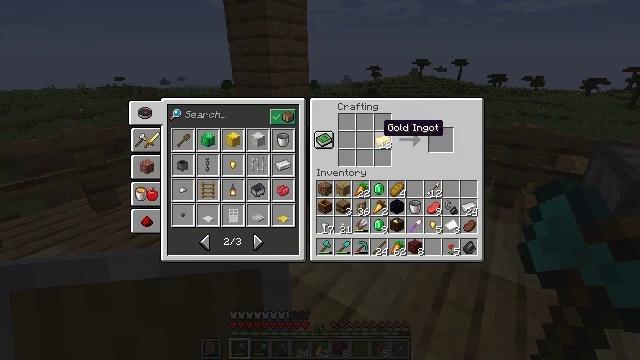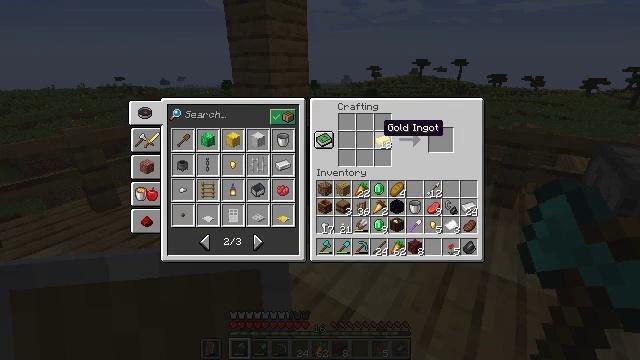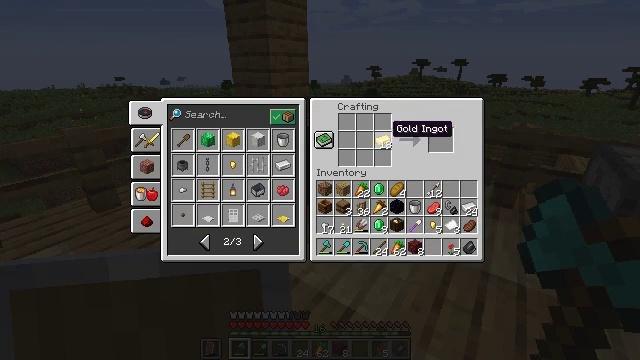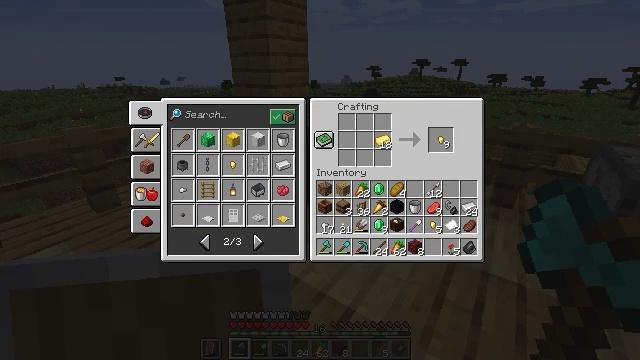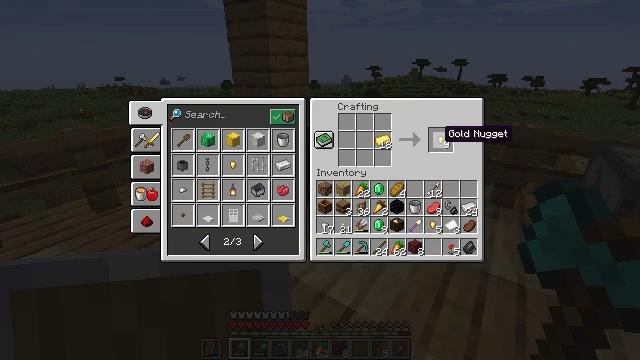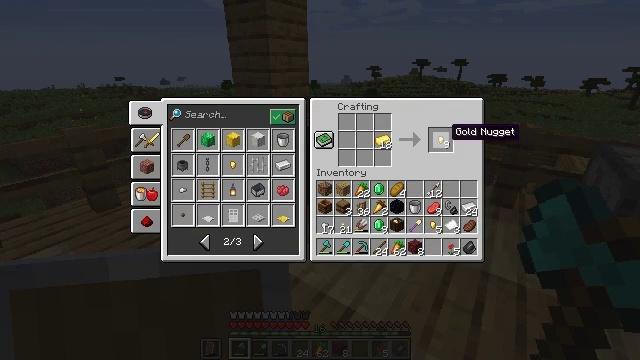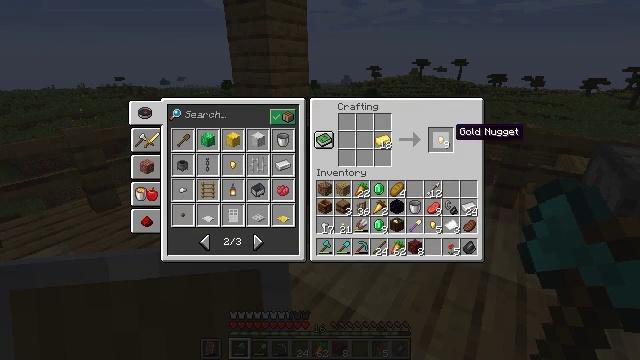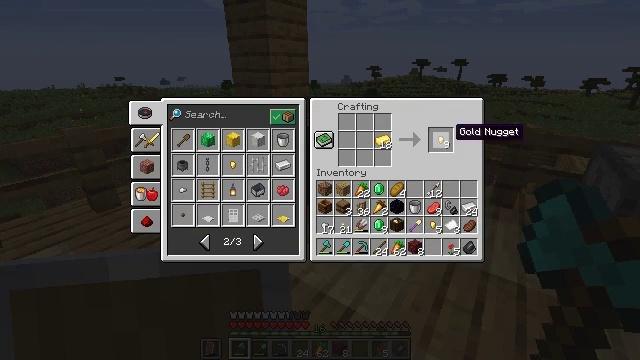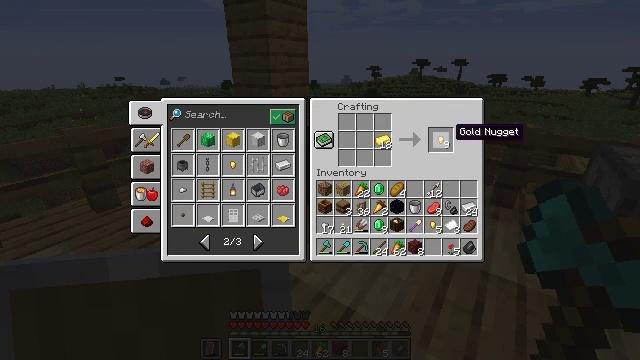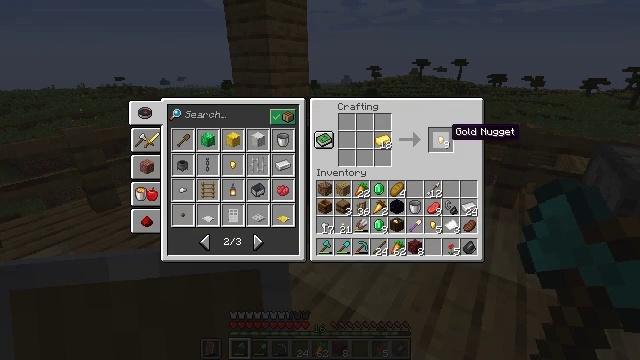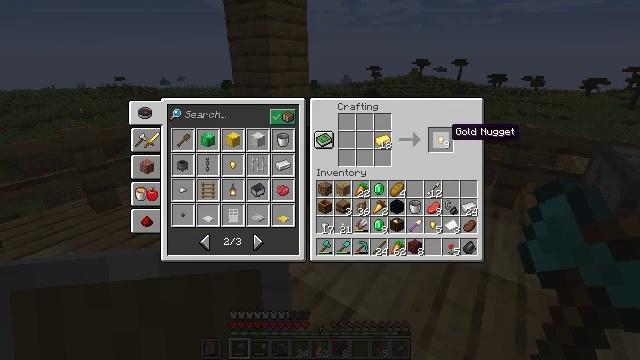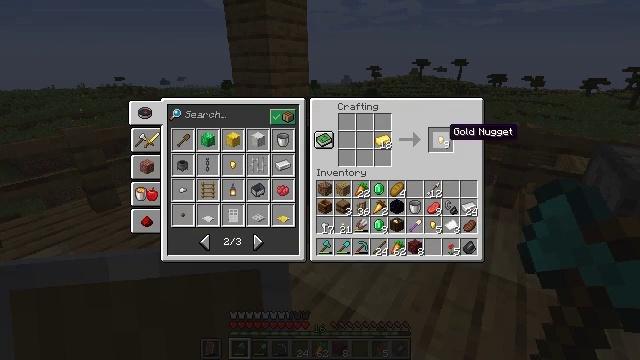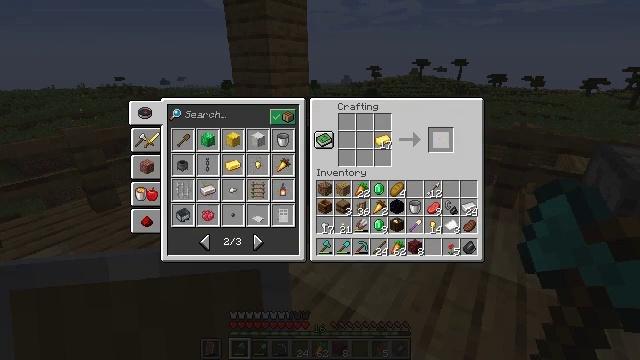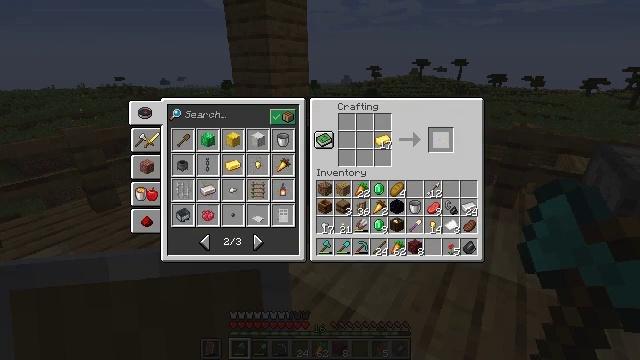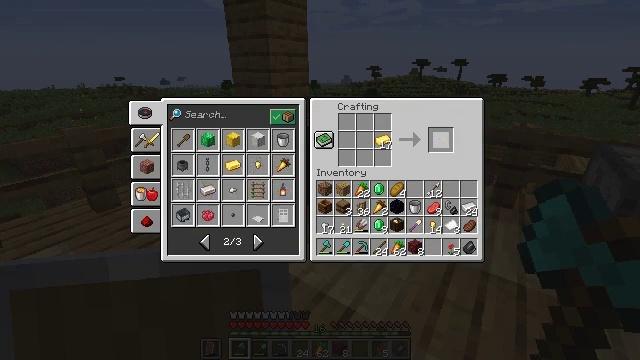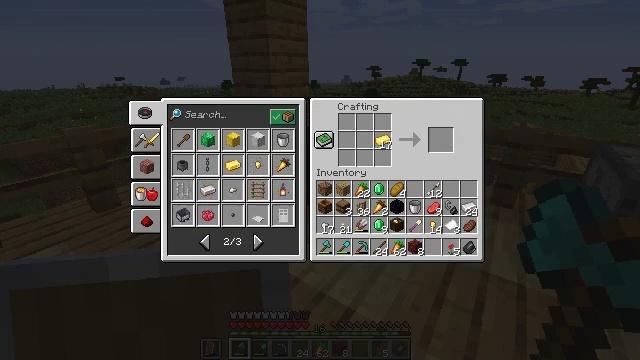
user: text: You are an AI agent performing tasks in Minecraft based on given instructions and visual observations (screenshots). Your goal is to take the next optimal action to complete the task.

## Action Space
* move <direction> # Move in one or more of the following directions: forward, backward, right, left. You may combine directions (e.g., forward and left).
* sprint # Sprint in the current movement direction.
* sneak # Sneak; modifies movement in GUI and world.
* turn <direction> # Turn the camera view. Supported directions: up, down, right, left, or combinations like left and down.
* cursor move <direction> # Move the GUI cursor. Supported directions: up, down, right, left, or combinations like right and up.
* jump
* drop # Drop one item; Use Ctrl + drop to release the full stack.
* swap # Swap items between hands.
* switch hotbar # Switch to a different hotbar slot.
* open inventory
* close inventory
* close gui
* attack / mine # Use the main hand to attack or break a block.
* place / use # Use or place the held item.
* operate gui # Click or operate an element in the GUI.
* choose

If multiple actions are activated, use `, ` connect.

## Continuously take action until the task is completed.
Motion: motion action
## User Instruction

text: Get multiple gold nugget from a gold ingot.
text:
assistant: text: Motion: no_op
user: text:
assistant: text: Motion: cursor move right
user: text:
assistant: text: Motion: cursor move right
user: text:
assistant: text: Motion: cursor move right
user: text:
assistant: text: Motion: sneak
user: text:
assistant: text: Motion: sneak
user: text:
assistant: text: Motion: sneak
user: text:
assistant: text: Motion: sneak
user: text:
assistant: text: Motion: sneak
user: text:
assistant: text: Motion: sneak
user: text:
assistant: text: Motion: sneak
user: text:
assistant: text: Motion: sneak, operate gui
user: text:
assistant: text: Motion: sneak, operate gui
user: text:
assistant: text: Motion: sneak
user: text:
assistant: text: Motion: sneak, cursor move left
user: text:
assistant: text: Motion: sneak, cursor move left and down
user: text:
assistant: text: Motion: sneak